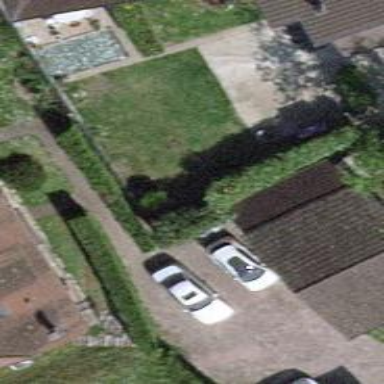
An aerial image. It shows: Garden surrounded by fence.